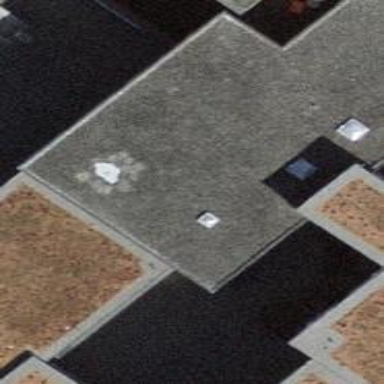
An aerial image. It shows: School.